Field crop: tomato
Growth stage: 1
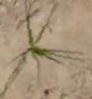
Species: cyperus